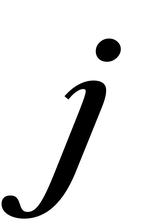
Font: LibreCaslonText-Italic_Medium_Italic